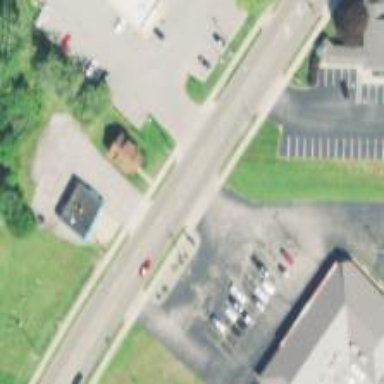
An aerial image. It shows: Unmarked road crossing.